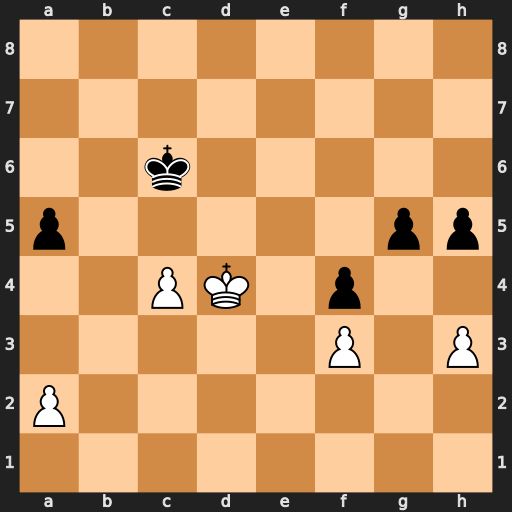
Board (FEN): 8/8/2k5/p5pp/2PK1p2/5P1P/P7/8
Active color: w
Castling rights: -
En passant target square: -
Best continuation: Ke4 a4 Kf5 Kc5 Kxg5